Question: I have a UISwitch set as the accessoryView in each of my TableView cells.
If I press my Confirm button, I want to save the state of each UISwitch with NSUserDefaults. Then when I leave and go back to that View Controller, I should be able to load those saved states which will be different for each cell (either on or off, as shown in image).
I'm almost there but I guess I am not sure how to save/load with the right indexPath.row so it's not working correctly. Right now it is just saving/loading one BOOL value only, so if I save one cell with the switch ON, then all of them will be ON, and vice versa.
'''
- (void)viewWillAppear:(BOOL)animated
{
[super viewWillAppear:YES];
BOOL menuSwitchState = [[NSUserDefaults standardUserDefaults] boolForKey:@"menuItemSwitch"];
NSLog(@"Menu Switch State is: %@", menuSwitchState ? @"Yes": @"No");
[self.switchView setOn:menuSwitchState animated:YES];
}
'''
UISwitch code in my cellForRowAtIndexPath:
'''
// Add a UISwitch to the accessory view.
self.switchView = [[UISwitch alloc] initWithFrame:CGRectZero];
cell.accessoryView = self.switchView;
self.switchView.tag = indexPath.row;
self.switchView.on = [[NSUserDefaults standardUserDefaults] boolForKey:@"menuItemSwitch"];
[self.switchView addTarget:self action:@selector(switchChanged:) forControlEvents:UIControlEventValueChanged];
'''
Switch action method which sets a BOOL:
'''
- (void) switchChanged:(id)sender {
UISwitch *switchControl = sender;
NSLog(@"The switch's tag number is %ld", (long)switchControl.tag);
// NSLog(@"The switch is %@", switchControl.on ? @"ON" : @"OFF" );
if ([sender isOn])
{
self.switchIsOn = YES;
NSLog(@"THE SWITCH IS ON");
}
else
{
self.switchIsOn = NO;
NSLog(@"THE SWITCH IS OFF");
}
}
'''
Confirm button that should save the state of the switch:
'''
#pragma mark - UIBUTTONS
- (IBAction)onConfirmMenuButtonPressed:(id)sender
{
[self performSegueWithIdentifier:@"segueMenuToGettingStarted" sender:self];
//TODO: Save state of Switch.
if (self.switchIsOn == YES)
{
[[NSUserDefaults standardUserDefaults] setBool:self.switchView.on forKey:@"menuItemSwitch"];
[[NSUserDefaults standardUserDefaults] synchronize];
}
else
{
NSUserDefaults *ud = [NSUserDefaults standardUserDefaults];
[ud setBool:NO forKey:@"menuItemSwitch"];
}
}
'''
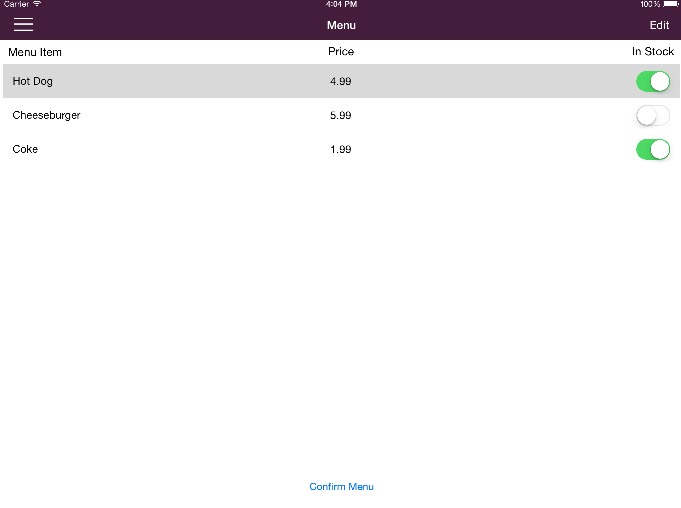
Answer: You save that value just like any other value you use in a table view -- in an array that's your data source. Given what you show in your image, your data source should be an array of dictionaries with keys for the menu item, price, and switch state. In cellForRowAtIndexPath, you would set the state of the switch based on the value ( a BOOL) in your array.